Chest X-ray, PA view. Patient: 58 years old, sex M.
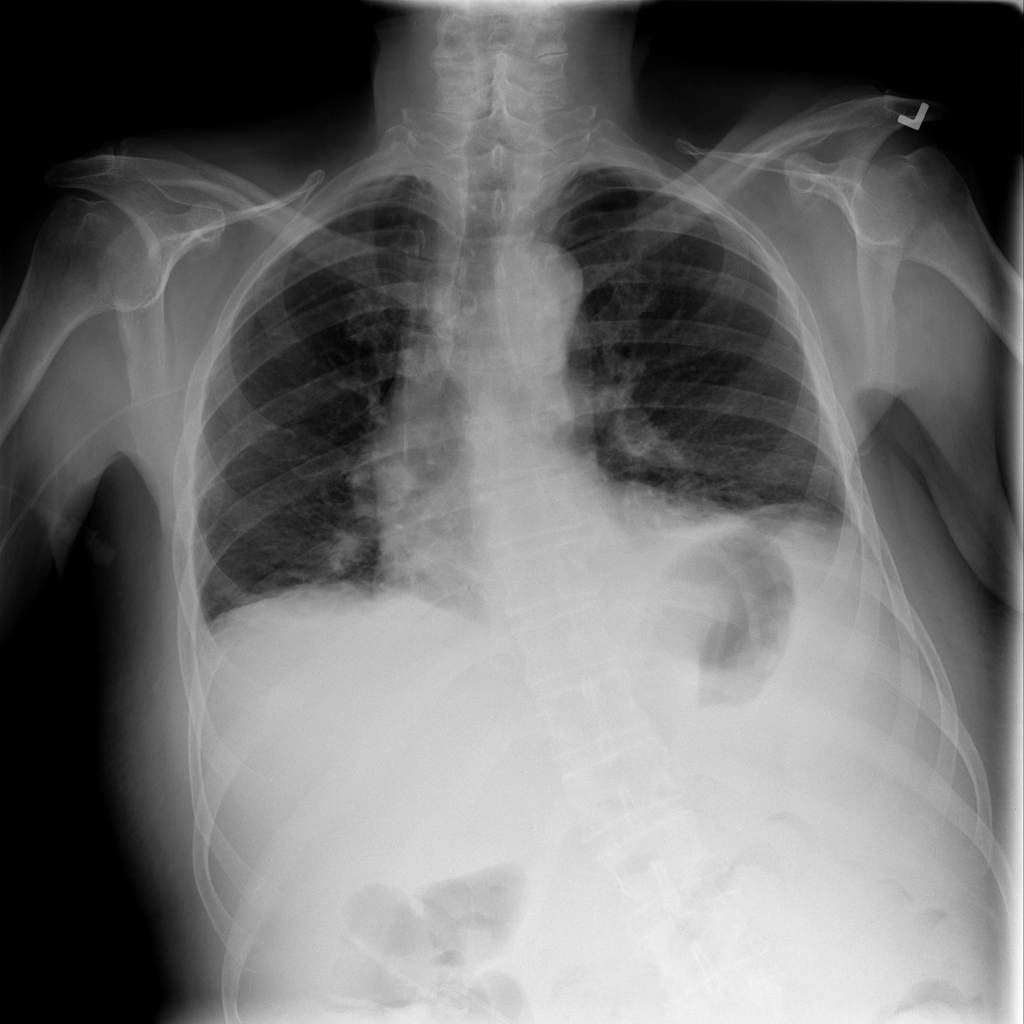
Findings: No Finding